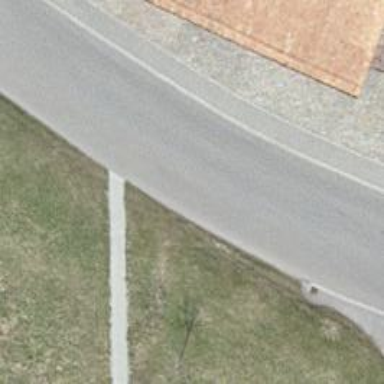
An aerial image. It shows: Tertiary road.